A scalogram of one vibration snapshot from a rotating bearing is shown, computed with a continuous wavelet transform. Classify the bearing condition as one of: normal, inner_race, outer_race, ball.
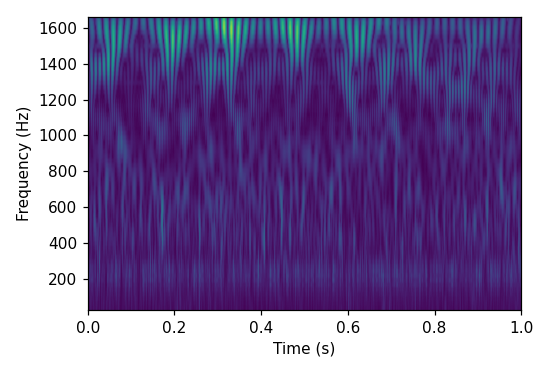
Answer: normal